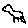
Label: bird